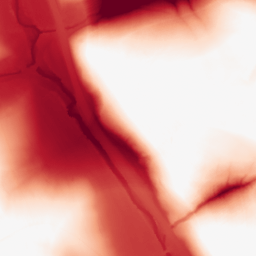
Category: morphological
Decomposition family: tophat
Decomposition parameters: size: 100
mode: black
Upsampling method: regularized
Upsampling parameters: scale: 2
lambda_reg: 0.01
Upsampling scale: 2